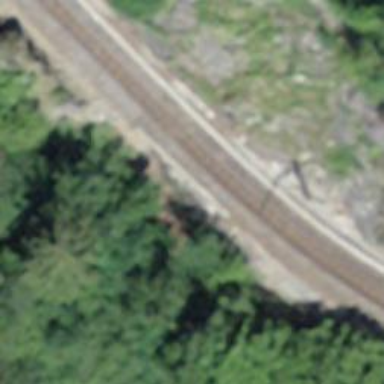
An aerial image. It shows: Narrow-gauge railway track electrified by contact line.